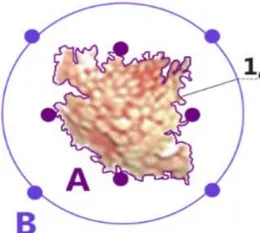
(A, B) Modified clock mapping technique. Perimeter B is drawn 1.5 cm away from A; (B)
In vivo application of clock mapping.
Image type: radiology (ct)